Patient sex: F
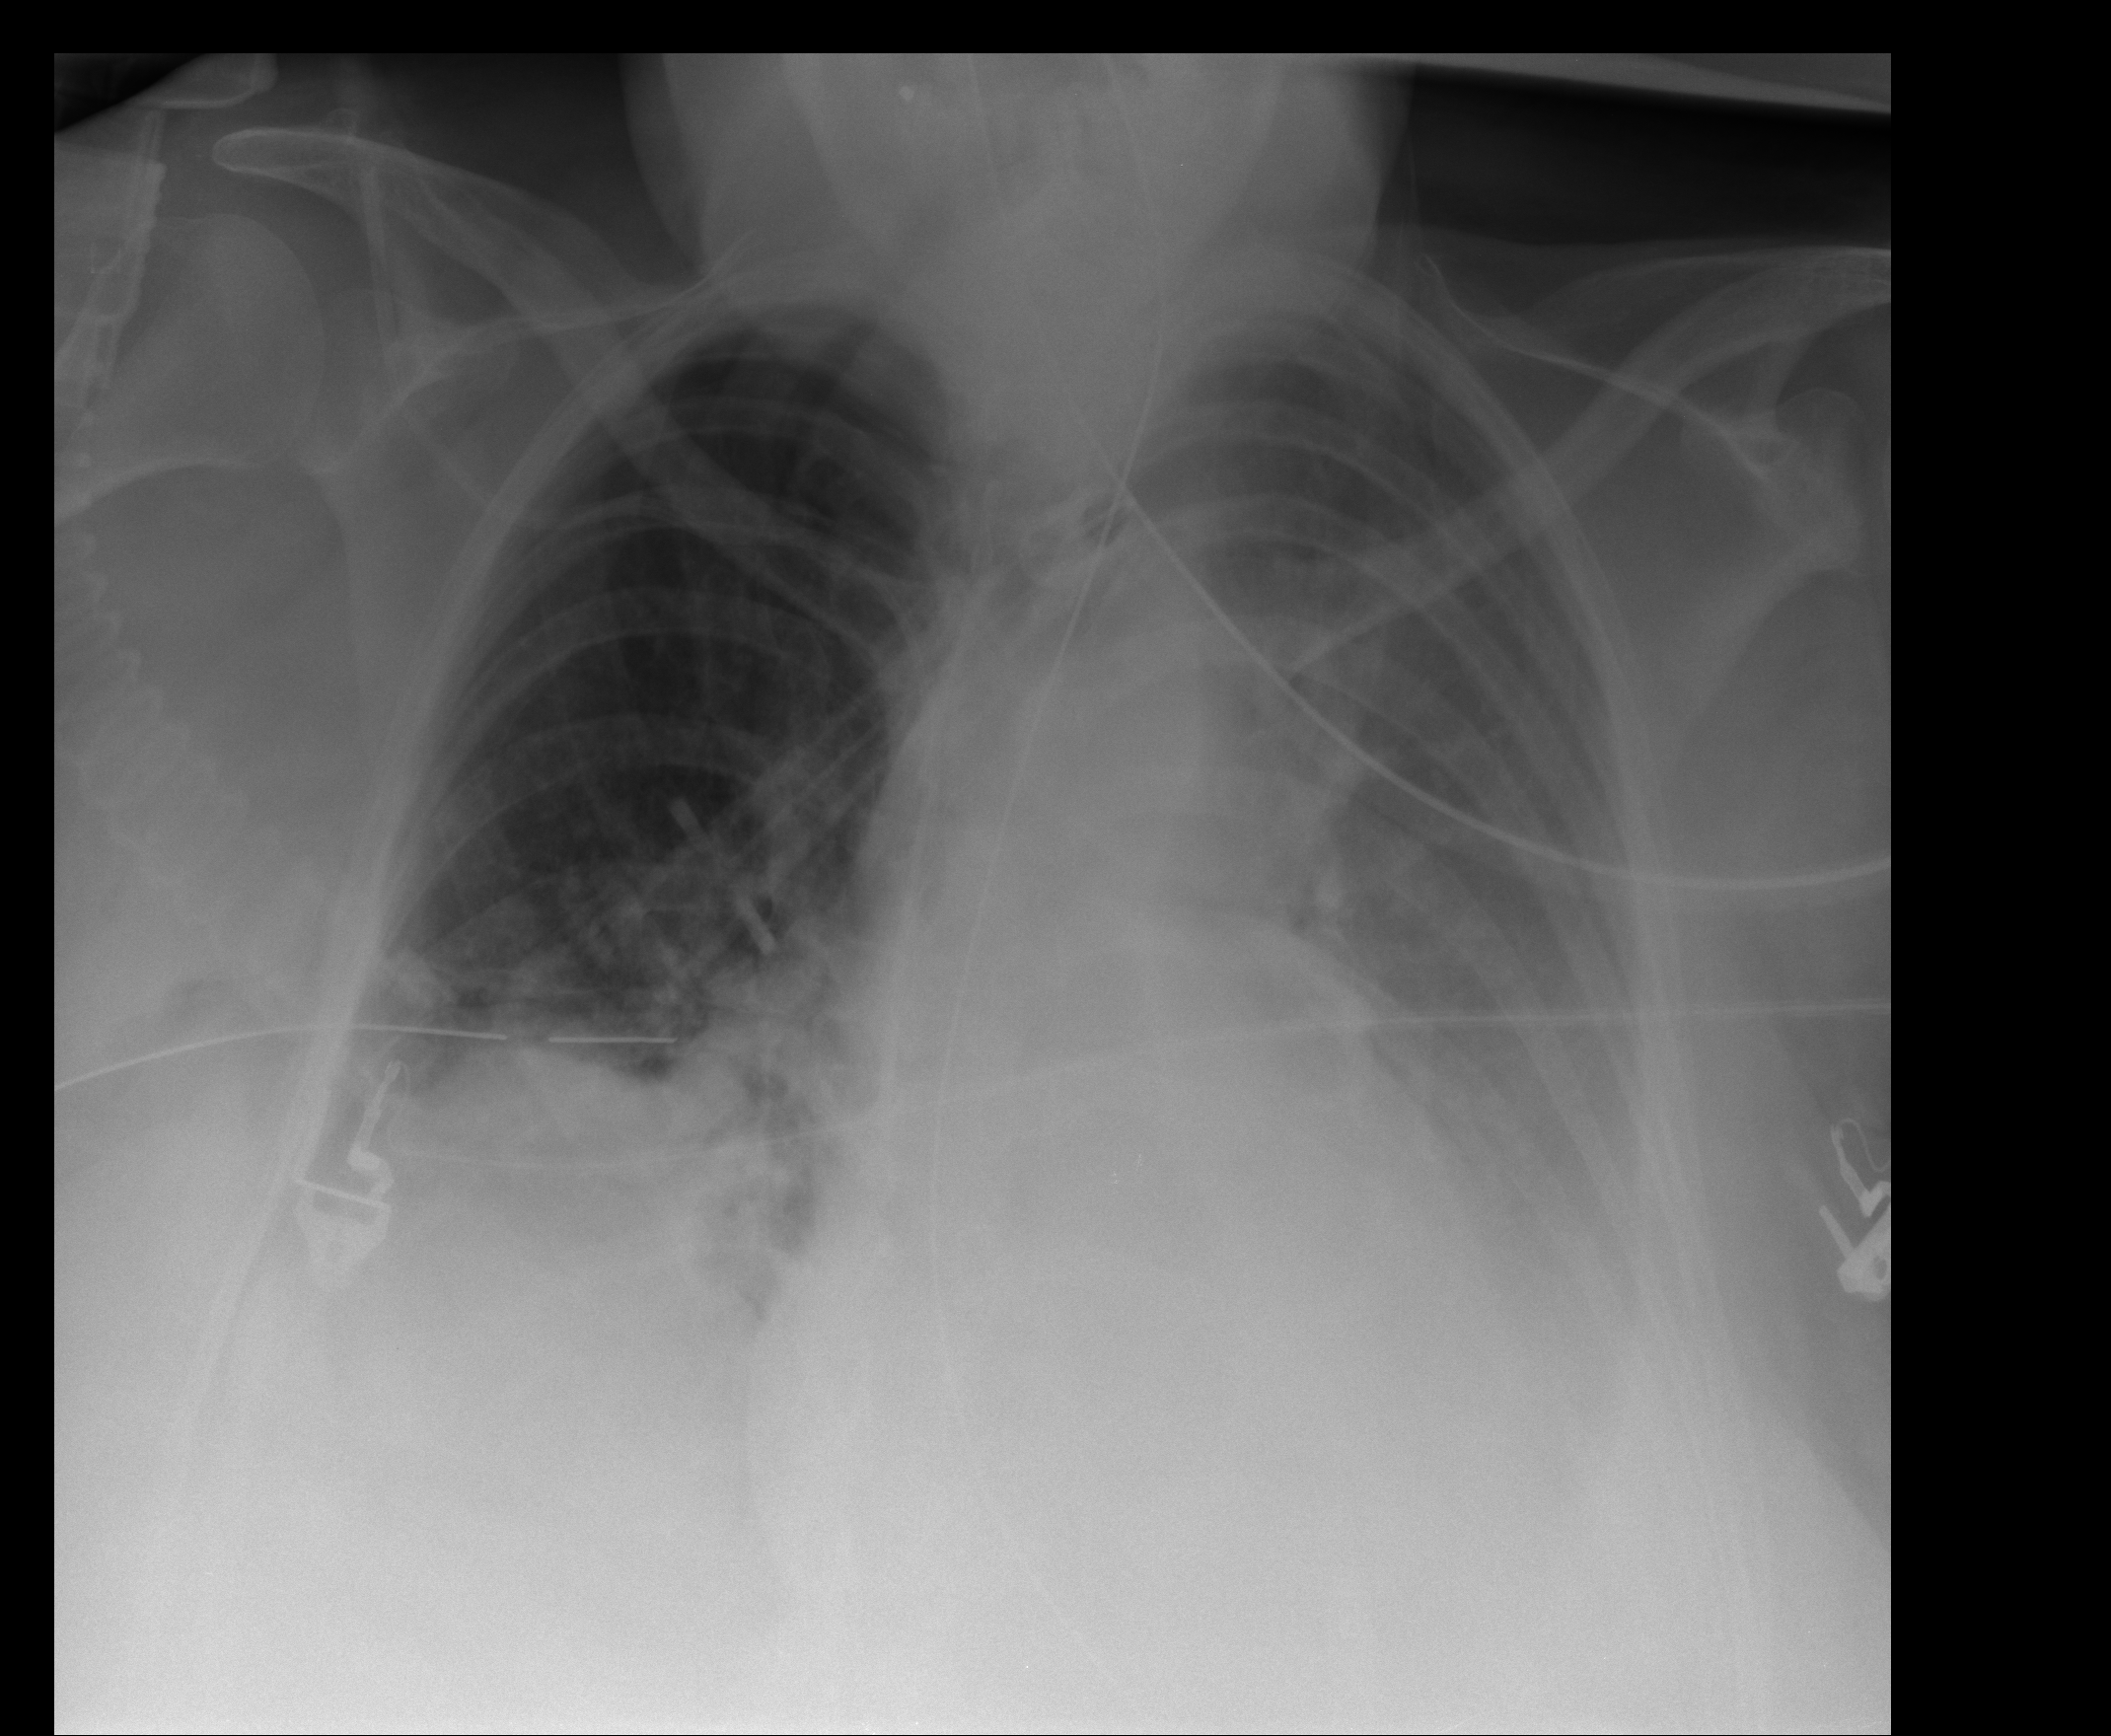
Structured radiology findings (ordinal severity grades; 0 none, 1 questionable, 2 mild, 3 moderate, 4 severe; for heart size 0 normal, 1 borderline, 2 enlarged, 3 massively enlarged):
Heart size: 2
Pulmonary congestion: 2
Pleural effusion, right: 2
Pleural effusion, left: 3
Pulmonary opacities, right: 2
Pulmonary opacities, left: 0
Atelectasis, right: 2
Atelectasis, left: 2